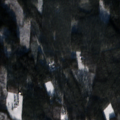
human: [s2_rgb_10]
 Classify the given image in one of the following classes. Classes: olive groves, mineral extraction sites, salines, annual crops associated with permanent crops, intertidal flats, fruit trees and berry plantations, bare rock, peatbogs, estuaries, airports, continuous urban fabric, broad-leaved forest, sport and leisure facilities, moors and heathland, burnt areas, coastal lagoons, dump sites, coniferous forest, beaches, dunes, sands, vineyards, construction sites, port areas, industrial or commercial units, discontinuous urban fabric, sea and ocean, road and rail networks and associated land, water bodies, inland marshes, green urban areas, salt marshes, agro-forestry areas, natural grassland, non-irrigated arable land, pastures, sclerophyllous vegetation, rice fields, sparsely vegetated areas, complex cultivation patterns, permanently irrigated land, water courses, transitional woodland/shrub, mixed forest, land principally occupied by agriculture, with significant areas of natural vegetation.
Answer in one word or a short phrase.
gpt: coniferous forest, mixed forest